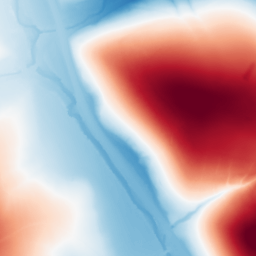
Category: trend_removal
Decomposition family: polynomial_high
Decomposition parameters: degree: 4
Upsampling method: edge_directed
Upsampling parameters: scale: 2
Upsampling scale: 2